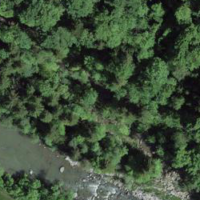
EUNIS habitat code: 44
Species observed at this site:
Allium ursinum
Asarum europaeum